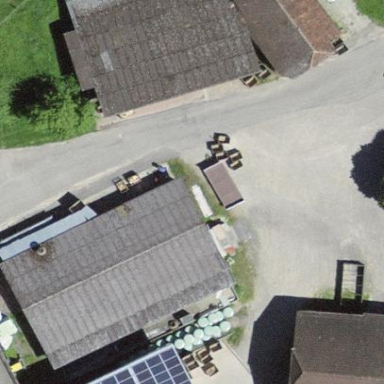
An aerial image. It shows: Sty building.